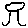
Label: tree